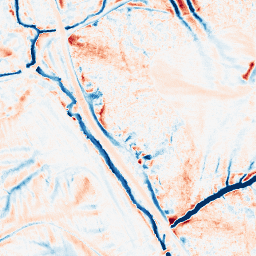
Category: edge_preserving
Decomposition family: median
Decomposition parameters: size: 15
Upsampling method: sinc_hamming
Upsampling parameters: scale: 4
kernel_size: 16
Upsampling scale: 4